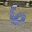
Label: 6